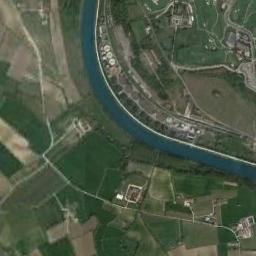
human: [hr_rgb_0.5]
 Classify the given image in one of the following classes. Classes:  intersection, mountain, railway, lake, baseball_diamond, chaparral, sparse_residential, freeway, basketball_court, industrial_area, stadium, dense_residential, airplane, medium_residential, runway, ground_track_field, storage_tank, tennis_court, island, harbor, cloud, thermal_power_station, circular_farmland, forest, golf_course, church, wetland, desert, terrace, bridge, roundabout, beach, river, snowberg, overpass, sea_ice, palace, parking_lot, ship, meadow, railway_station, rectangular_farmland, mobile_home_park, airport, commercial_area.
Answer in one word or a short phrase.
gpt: river